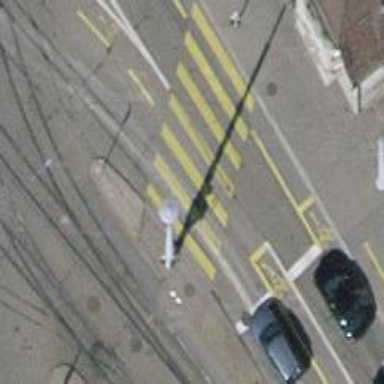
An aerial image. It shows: Tertiary road with asphalt surface. The road has trolley wires for electric vehicles and designated cycle lane.